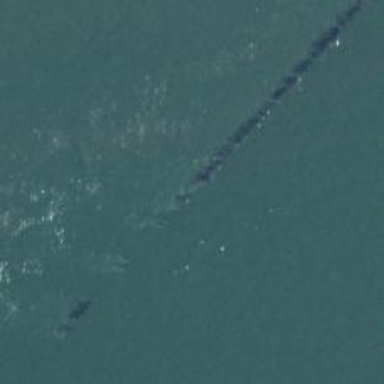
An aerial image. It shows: Breakwater structure.